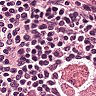
Metastatic tissue present: no